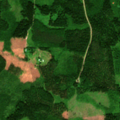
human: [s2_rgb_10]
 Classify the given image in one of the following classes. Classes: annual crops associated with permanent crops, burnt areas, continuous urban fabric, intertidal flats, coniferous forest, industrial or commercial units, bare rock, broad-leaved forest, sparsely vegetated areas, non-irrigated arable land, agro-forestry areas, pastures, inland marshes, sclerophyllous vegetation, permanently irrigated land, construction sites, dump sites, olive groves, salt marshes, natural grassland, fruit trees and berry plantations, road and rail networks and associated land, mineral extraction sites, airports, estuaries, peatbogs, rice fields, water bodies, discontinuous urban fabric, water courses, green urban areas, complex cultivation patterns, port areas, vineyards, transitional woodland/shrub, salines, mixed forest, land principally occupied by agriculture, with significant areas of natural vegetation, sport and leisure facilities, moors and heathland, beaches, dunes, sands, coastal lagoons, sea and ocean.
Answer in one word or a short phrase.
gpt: coniferous forest, mixed forest